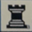
Piece: bR